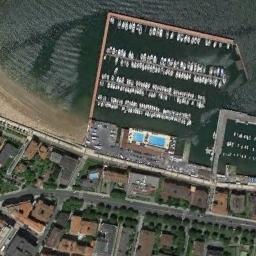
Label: harbor